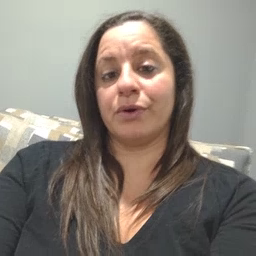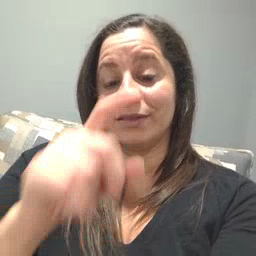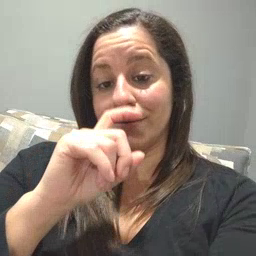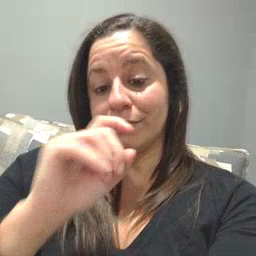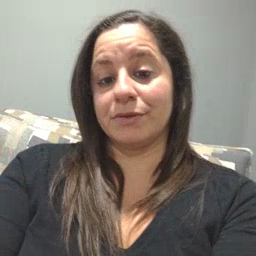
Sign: doll